Question: Why this throws an exception and how to fix this one?

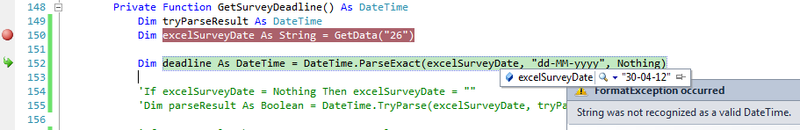
Answer: The year in the string is '12' and your format string is expecting a 4 digit year 'yyyy'.
These don't match, hence the failure.
Either use the correct format string 'dd-MM-yy', or if you expect both options, use an overload that takes an array of strings as format strings.